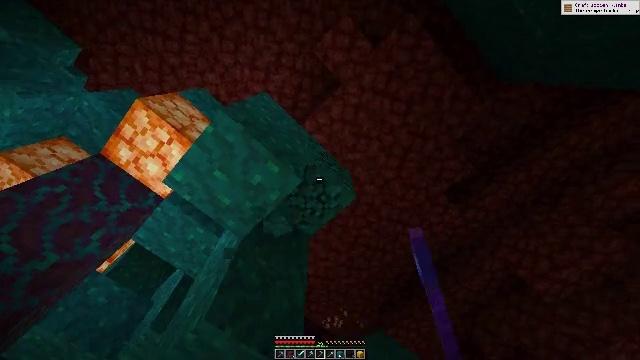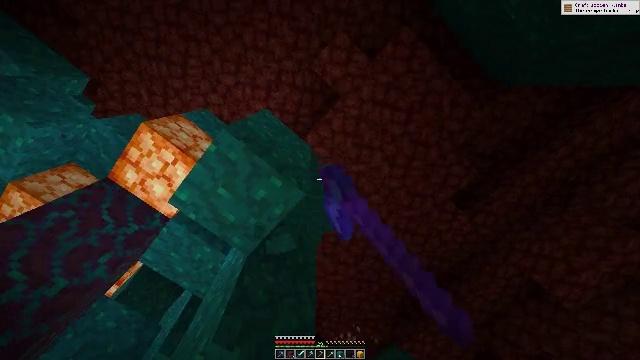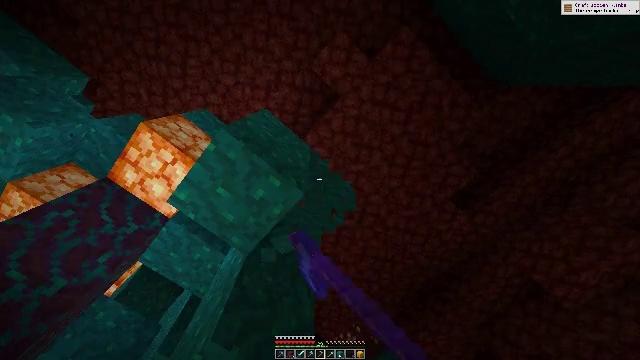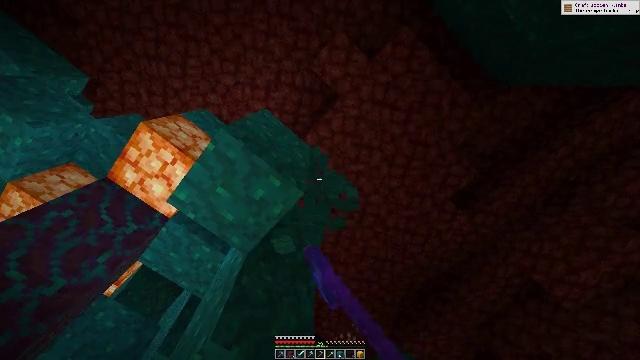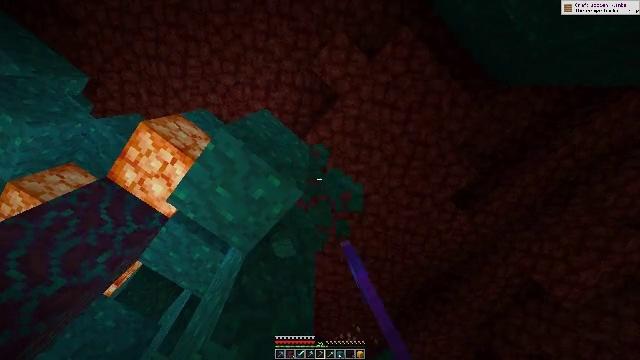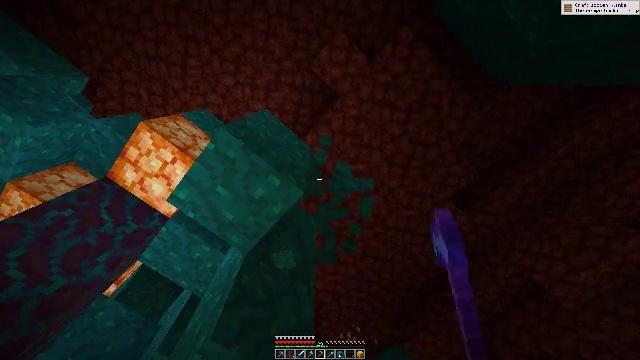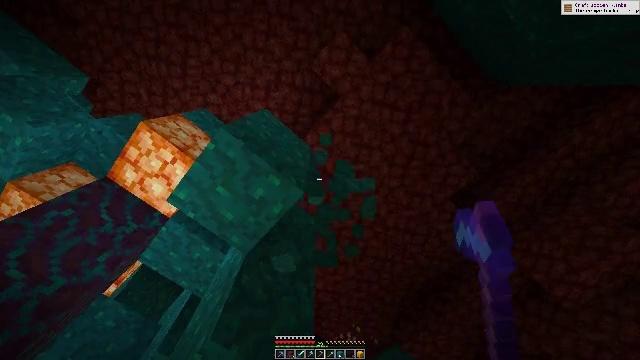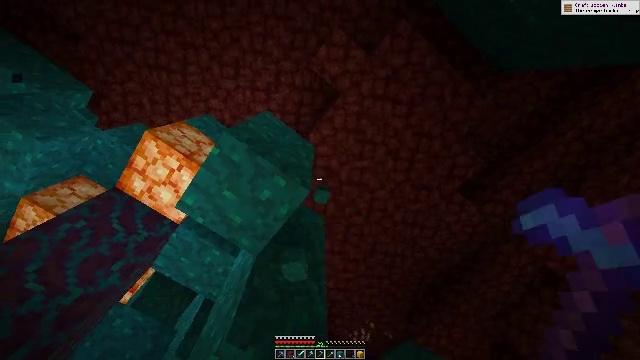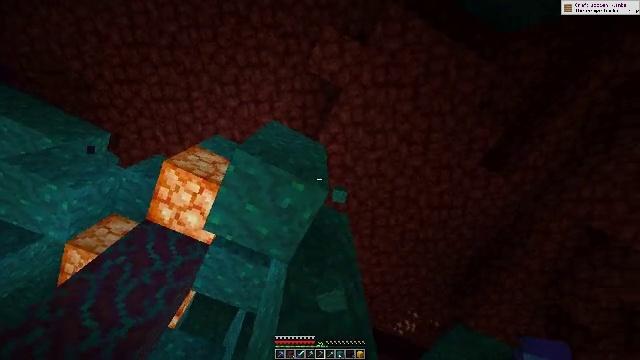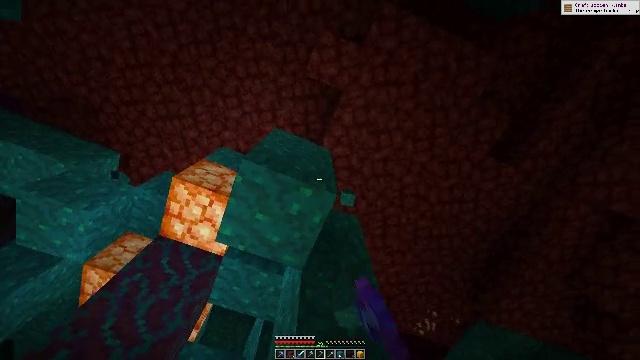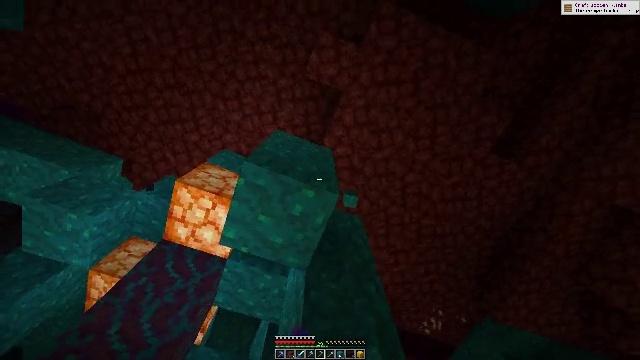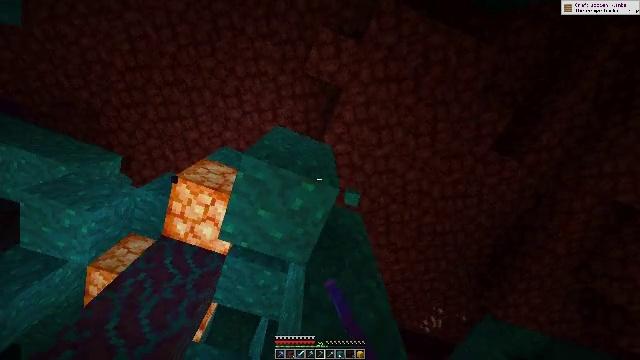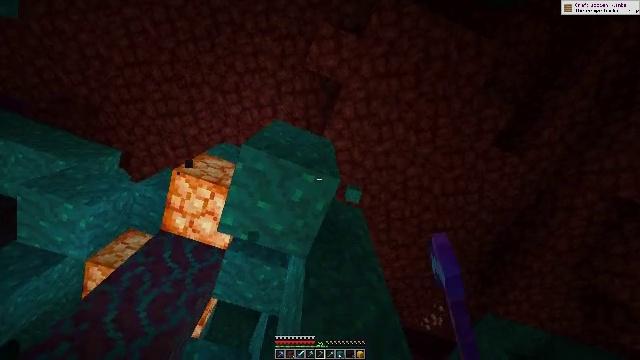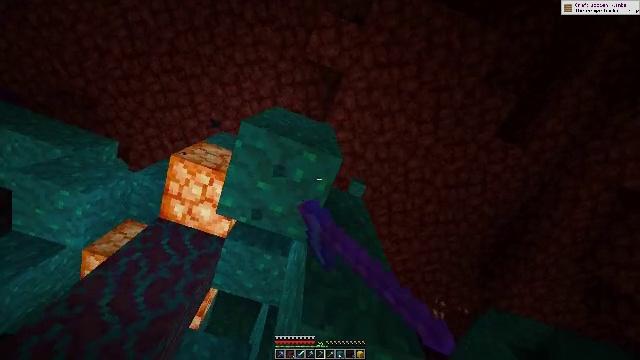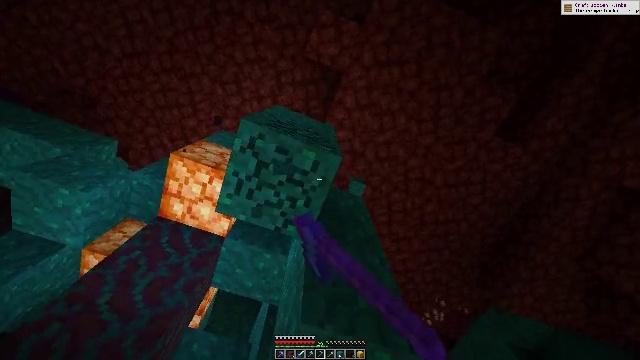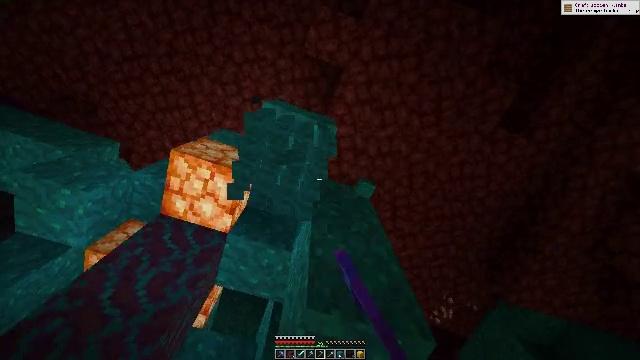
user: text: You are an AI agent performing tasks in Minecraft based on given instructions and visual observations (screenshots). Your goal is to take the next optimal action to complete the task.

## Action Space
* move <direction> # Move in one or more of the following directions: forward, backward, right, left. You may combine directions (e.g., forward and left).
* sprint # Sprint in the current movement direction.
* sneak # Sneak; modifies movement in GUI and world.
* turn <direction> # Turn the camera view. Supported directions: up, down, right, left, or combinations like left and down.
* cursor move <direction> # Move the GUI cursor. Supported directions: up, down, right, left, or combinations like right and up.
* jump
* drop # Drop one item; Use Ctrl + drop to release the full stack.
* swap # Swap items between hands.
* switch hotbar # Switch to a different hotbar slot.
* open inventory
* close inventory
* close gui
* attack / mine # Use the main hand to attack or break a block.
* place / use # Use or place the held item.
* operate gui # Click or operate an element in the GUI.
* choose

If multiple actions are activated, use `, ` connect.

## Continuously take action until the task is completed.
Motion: motion action
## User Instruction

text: Gather warped wart block from the Nether.
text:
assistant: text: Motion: turn left and up, attack / mine
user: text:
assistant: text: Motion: attack / mine
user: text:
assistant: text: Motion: attack / mine
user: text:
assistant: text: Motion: attack / mine
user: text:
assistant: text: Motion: attack / mine
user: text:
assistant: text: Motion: attack / mine
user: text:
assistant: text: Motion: turn left, attack / mine
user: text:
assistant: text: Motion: turn left, attack / mine
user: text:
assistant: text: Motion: turn left, attack / mine
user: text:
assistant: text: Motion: turn left, attack / mine
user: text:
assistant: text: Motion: move forward, attack / mine
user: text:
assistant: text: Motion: move forward, attack / mine
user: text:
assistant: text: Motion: move forward, attack / mine
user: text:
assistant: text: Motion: attack / mine
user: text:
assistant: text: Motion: turn left, attack / mine
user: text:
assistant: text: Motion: turn left and up, attack / mine
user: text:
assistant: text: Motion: turn left and up, attack / mine
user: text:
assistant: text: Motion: turn left and up, attack / mine
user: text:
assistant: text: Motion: attack / mine
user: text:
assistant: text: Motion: attack / mine
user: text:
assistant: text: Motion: attack / mine
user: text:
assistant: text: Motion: attack / mine
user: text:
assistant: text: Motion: attack / mine
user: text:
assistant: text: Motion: attack / mine
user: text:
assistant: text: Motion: attack / mine
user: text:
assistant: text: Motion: attack / mine
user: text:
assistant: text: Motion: turn down, attack / mine
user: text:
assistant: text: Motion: turn down, attack / mine
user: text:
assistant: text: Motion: turn right and down, attack / mine
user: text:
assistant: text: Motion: turn right and down, attack / mine